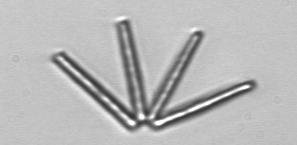
Label: Thalassionema